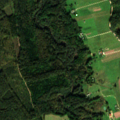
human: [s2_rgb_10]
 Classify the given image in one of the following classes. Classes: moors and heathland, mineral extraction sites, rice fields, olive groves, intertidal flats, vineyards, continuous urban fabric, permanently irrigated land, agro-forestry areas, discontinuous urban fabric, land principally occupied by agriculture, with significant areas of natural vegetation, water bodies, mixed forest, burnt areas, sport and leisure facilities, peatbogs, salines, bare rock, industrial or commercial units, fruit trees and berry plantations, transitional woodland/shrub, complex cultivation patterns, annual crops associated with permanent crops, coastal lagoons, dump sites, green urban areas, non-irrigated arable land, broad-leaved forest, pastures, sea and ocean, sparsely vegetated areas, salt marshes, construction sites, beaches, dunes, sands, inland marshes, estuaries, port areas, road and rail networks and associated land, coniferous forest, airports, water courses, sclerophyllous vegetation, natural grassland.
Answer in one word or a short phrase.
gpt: complex cultivation patterns, coniferous forest, mixed forest, transitional woodland/shrub